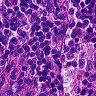
Metastatic tissue present: no